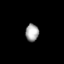
Tissue: skin
Cell type: Epithelial cells
Senescence score: 0.1895
Nuclear area (px): 224
Mean DAPI intensity: 166.089